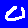
Digit: 0